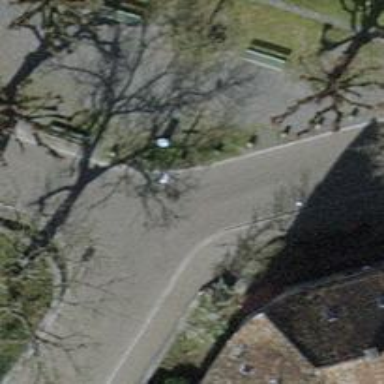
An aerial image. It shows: Asphalt road in residential area with opposite cycleway.